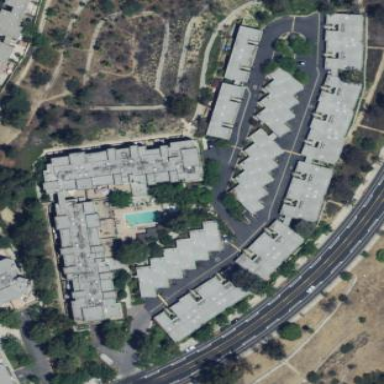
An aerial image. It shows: Condominium within residential area.